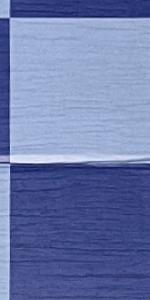
Label: Empty